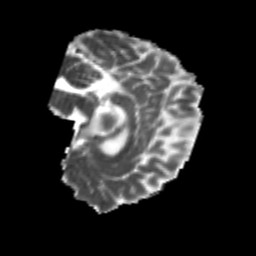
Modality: MD
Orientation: sagittal
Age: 25
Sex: male
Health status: healthy
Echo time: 0.074 s